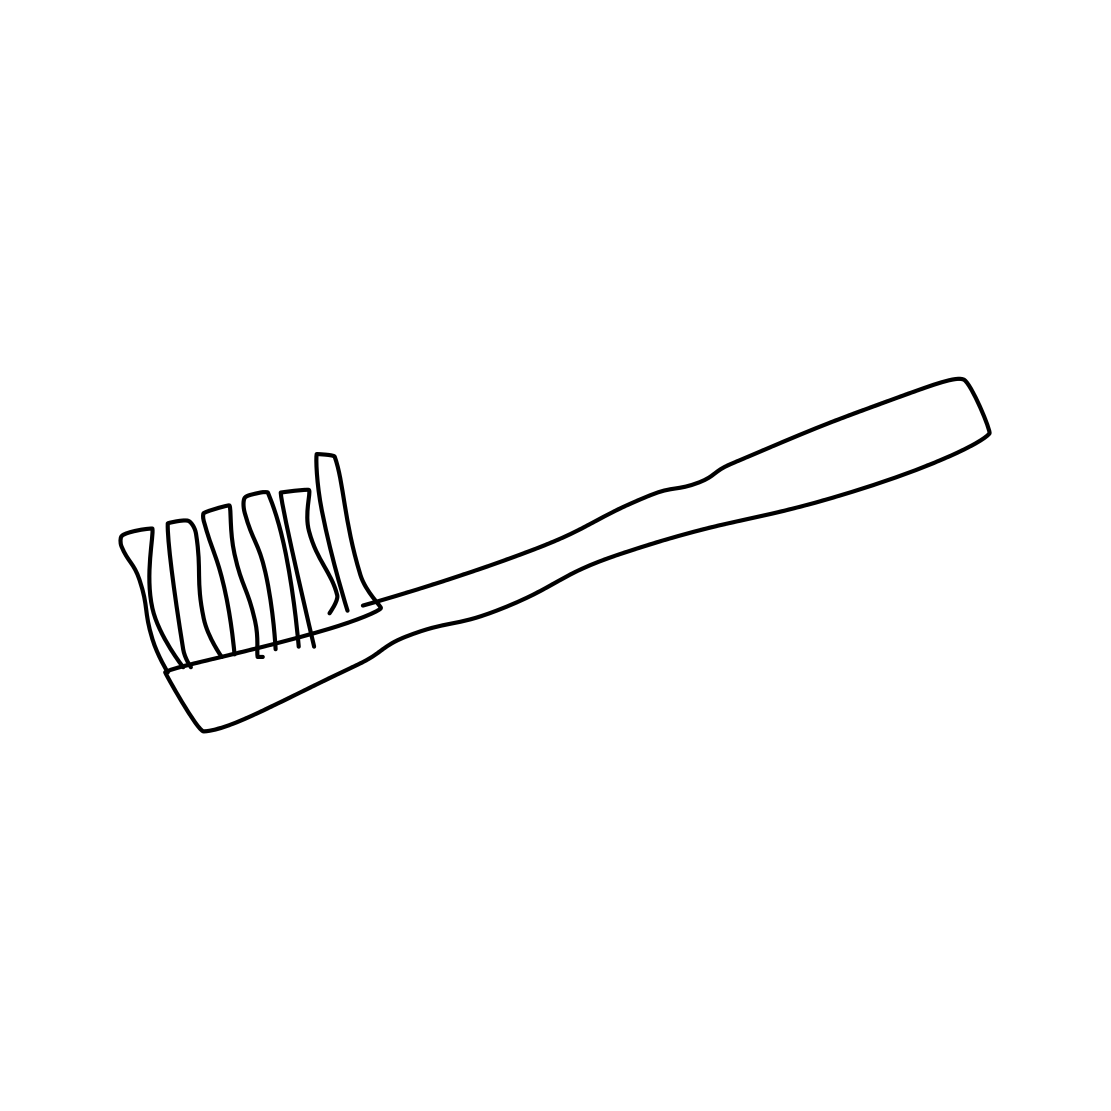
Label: toothbrush